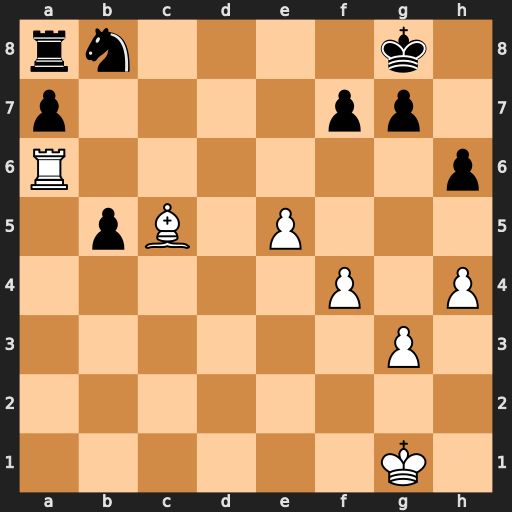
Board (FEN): rn4k1/p4pp1/R6p/1pB1P3/5P1P/6P1/8/6K1
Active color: w
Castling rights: -
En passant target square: -
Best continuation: Rd6 Nc6 Rxc6